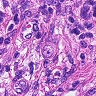
Metastatic tissue present: yes